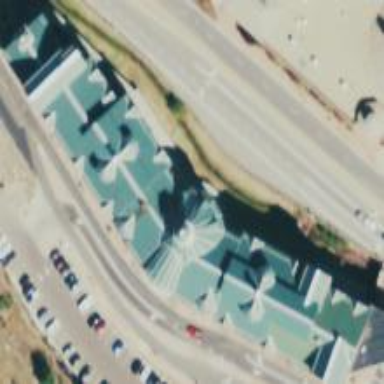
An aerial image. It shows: Casino building.